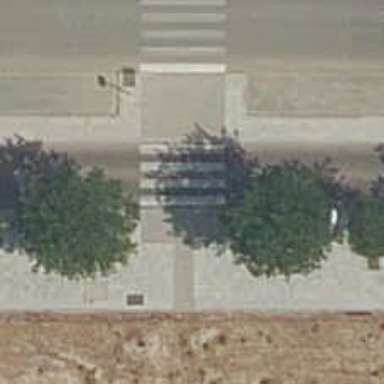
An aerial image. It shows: Uncontrolled crossing on the road.